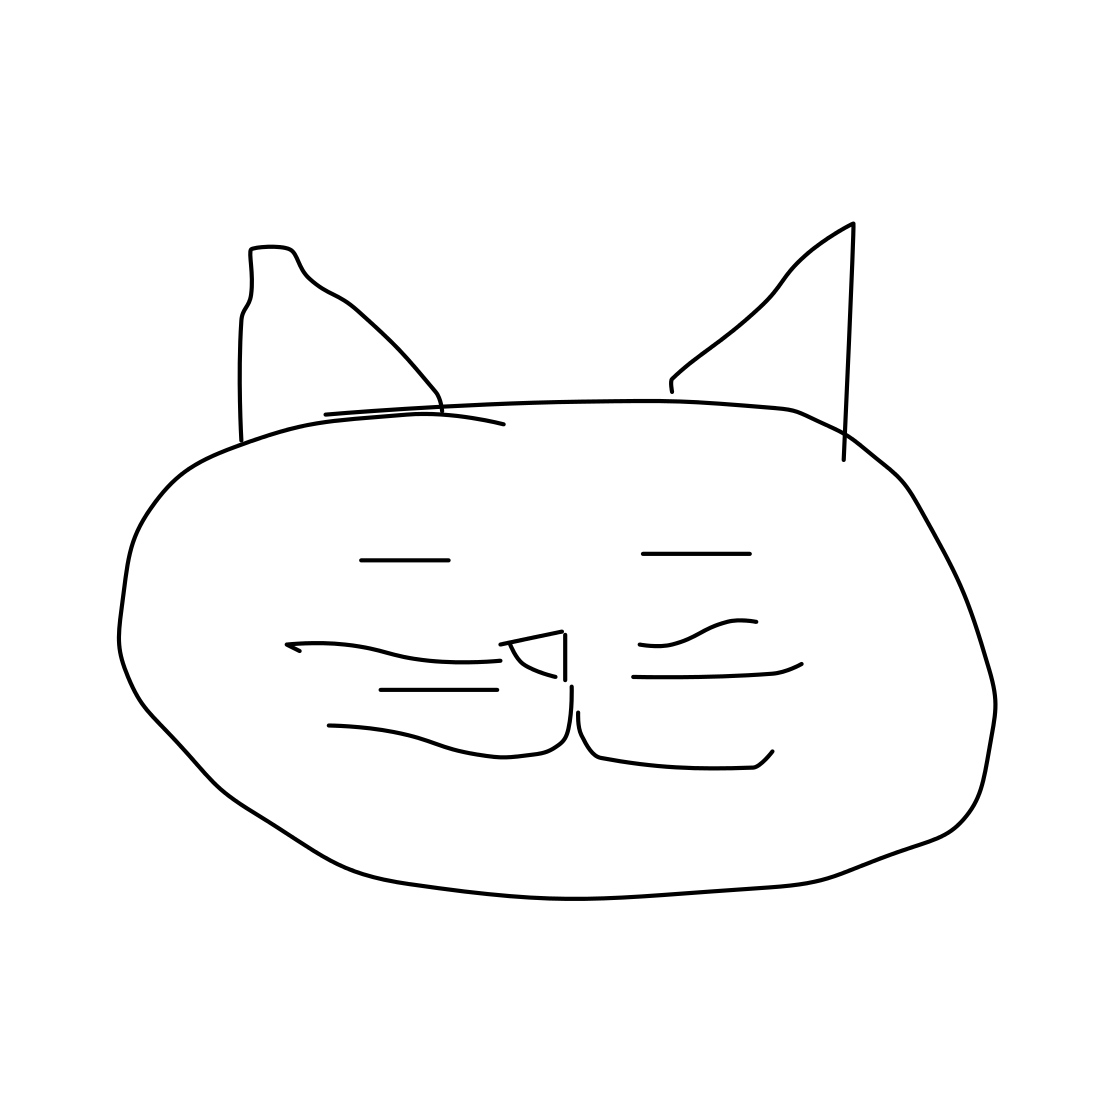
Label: cat